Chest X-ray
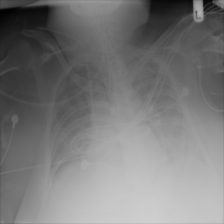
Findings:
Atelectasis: negative
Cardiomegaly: negative
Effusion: negative
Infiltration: negative
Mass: negative
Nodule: negative
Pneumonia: negative
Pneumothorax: negative
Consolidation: negative
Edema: negative
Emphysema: negative
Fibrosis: negative
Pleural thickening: negative
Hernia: negative